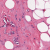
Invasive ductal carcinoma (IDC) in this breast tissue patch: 0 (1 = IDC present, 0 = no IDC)